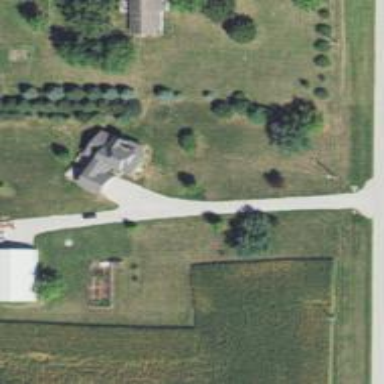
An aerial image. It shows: Driveway.